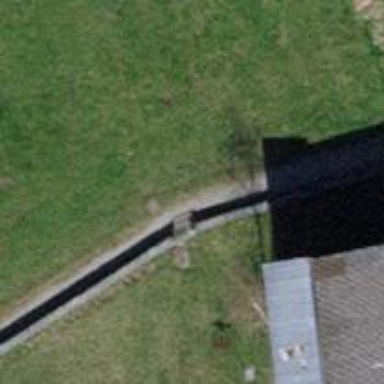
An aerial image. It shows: Track with paving stones surface.